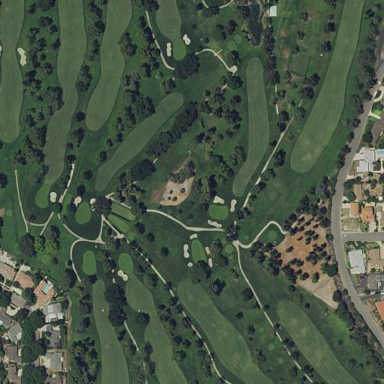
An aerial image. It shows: Golf bunker filled with sandy terrain.